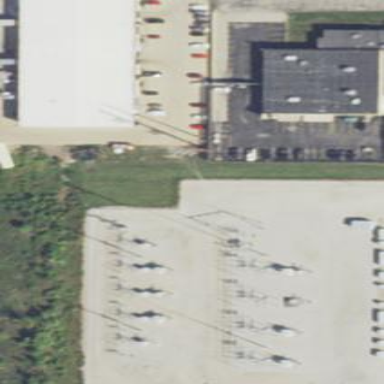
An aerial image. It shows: Industrial power substation.